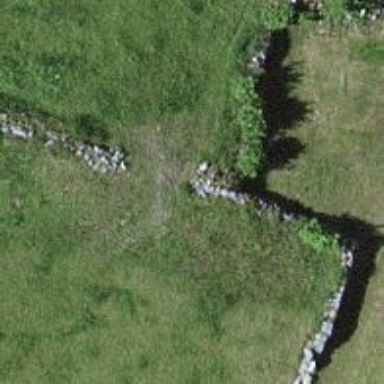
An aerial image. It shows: Wall made of dry stone.